Aerial crown-view tile of a tropical tree (Barro Colorado Island, Panama), acquired 20250915:
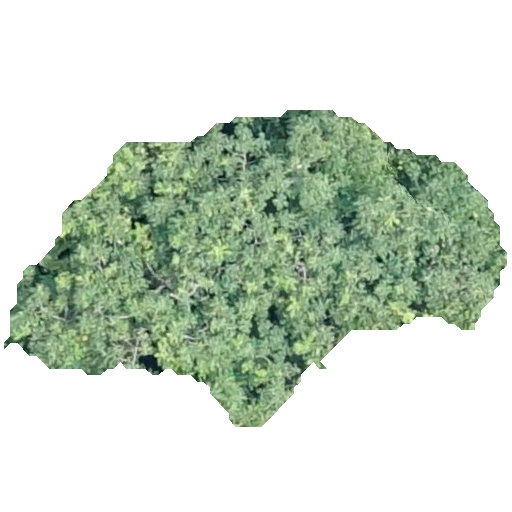
Species: Spondias radlkoferi
GBIF accepted scientific name: Spondias radlkoferi
Crown area: 141.186 m²